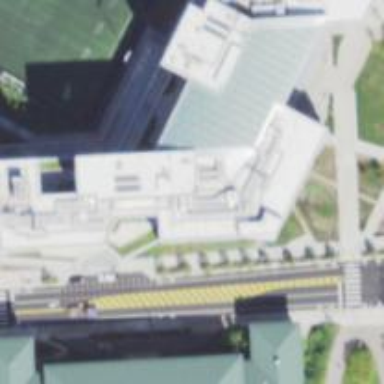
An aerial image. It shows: University building.